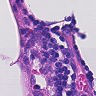
Metastatic tissue present: no